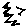
Label: zigzag